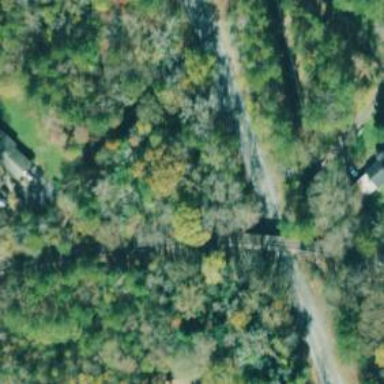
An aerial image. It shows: Bridge over railway line.